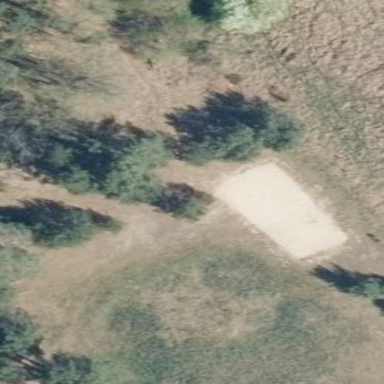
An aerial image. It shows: Sandy pitch designated for beach volleyball.